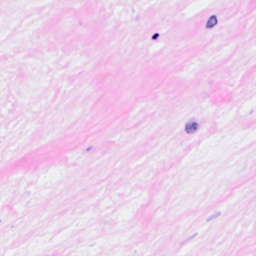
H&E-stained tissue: Breast